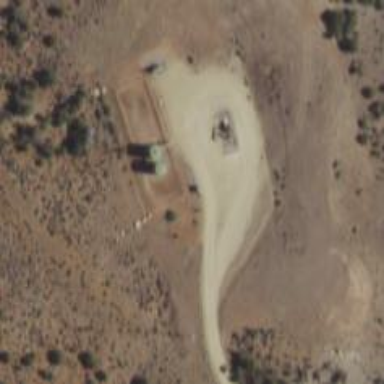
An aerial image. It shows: Storage tank with man-made structure.